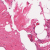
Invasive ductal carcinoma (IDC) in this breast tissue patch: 0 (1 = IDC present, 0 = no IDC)